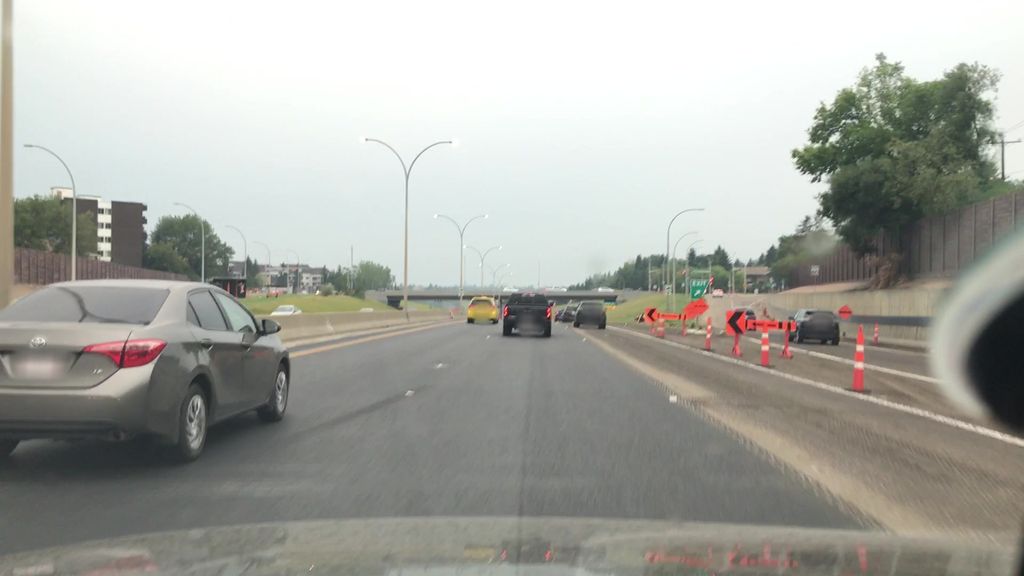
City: edmonton